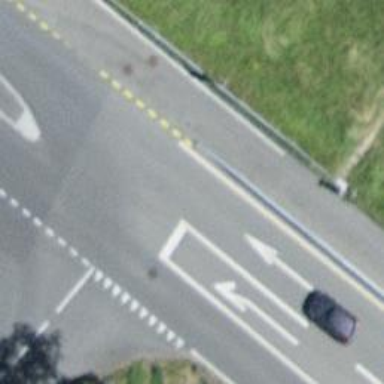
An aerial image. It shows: Primary highway.